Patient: sex M, age 49
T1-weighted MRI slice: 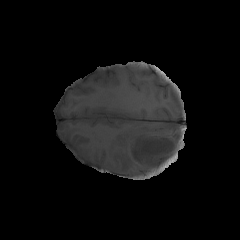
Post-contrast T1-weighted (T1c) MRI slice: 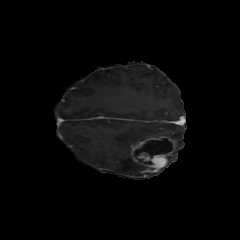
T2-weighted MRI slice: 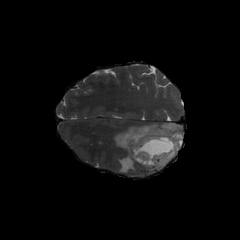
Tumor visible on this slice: yes
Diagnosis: Astrocytoma, IDH-mutant
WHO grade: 4